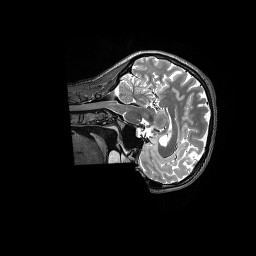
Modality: T2w
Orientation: sagittal
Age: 30
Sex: female
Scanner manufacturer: siemens
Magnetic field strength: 3 T
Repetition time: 3.2 s
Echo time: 0.562 s